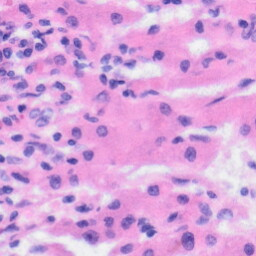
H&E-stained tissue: Liver